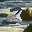
Label: 3